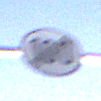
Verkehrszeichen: EndeGeschwindigkeit100
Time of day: SunriseSunset
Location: Outdoor (Nature)
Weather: Clear
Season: NotSpecified
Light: Natural